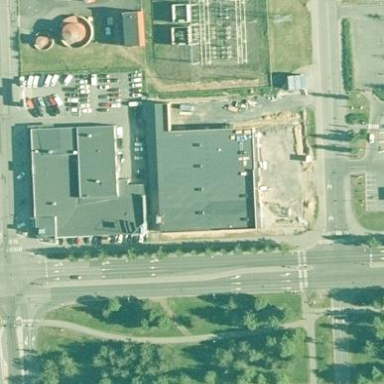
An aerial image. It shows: Commercial building.